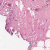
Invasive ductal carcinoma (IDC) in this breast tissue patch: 0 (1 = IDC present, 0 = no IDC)